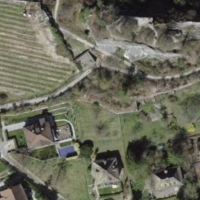
EUNIS habitat code: 45
Species observed at this site:
Falco tinnunculus
Chelidonium majus